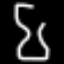
Label: hourglass